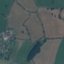
Land use / land cover class: Pasture